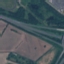
Label: Highway